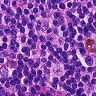
Metastatic tissue present: no